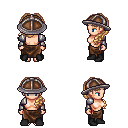
a pixel art fantasy rpg character, female body template, human, light skin, steel arm armor, robe skirt, light blonde princess hairstyle, chain helm, black shoes, four views (front, back, left, right), 2x2 character sprite sheet, small pixel art, hard edges, no anti-aliasing